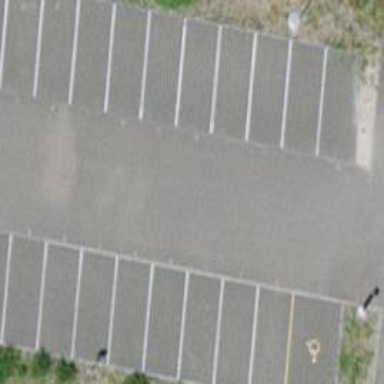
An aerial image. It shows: Parking area with surface.